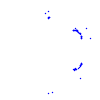
Particle: kaon